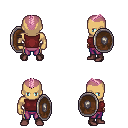
a pixel art fantasy rpg character, male body template, human, tanned skin, maroon sleeveless shirt, magenta pants, pink short mohawk hairstyle, maroon shoes, shield, four views (front, back, left, right), 2x2 character sprite sheet, small pixel art, hard edges, no anti-aliasing